Interaction volume radius: 5 \u00c5
Interaction volume height: 15 \u00c5
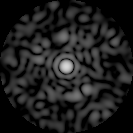
Disorder parameter: 0.8324